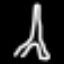
Label: The Eiffel Tower